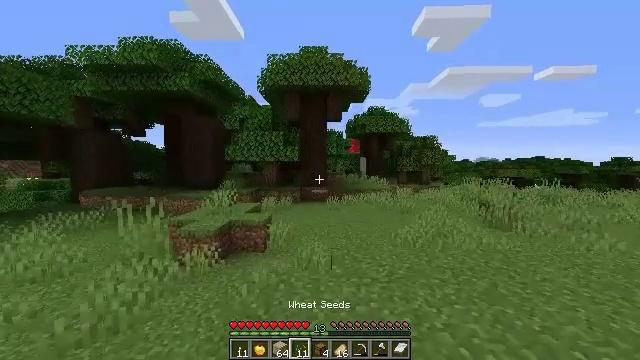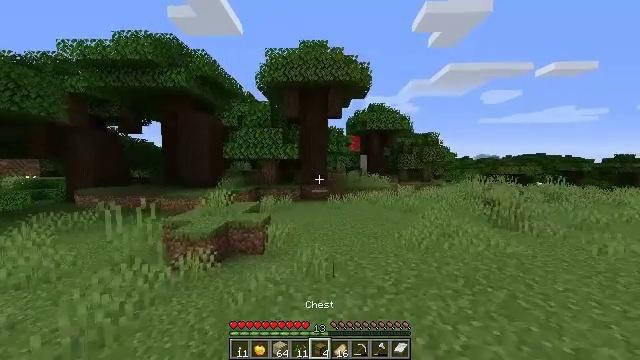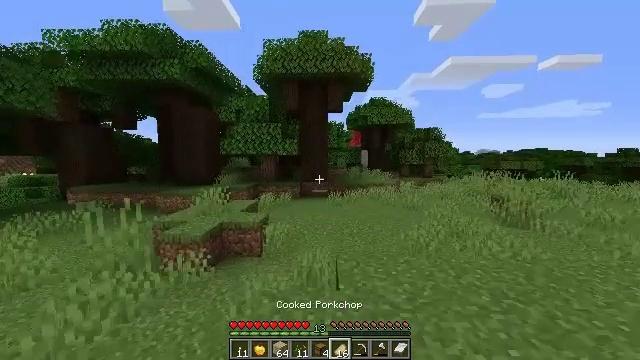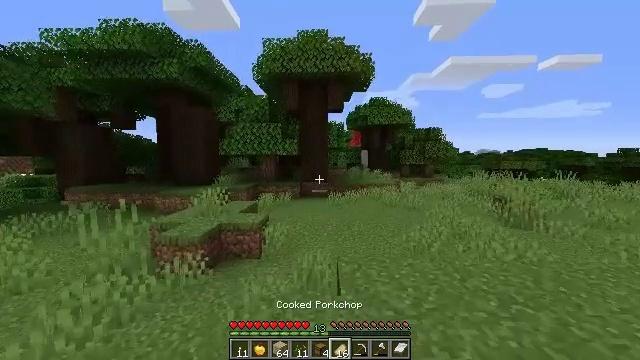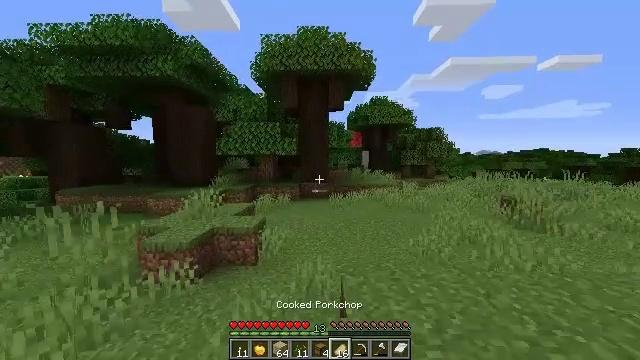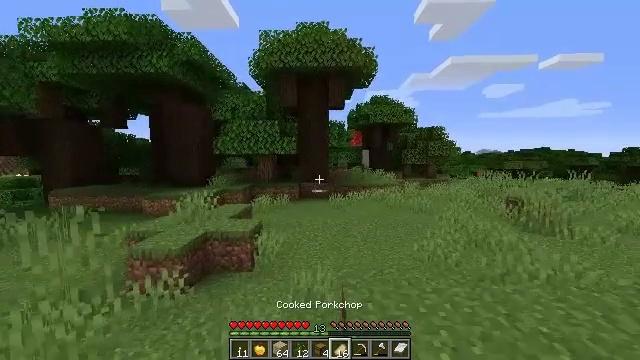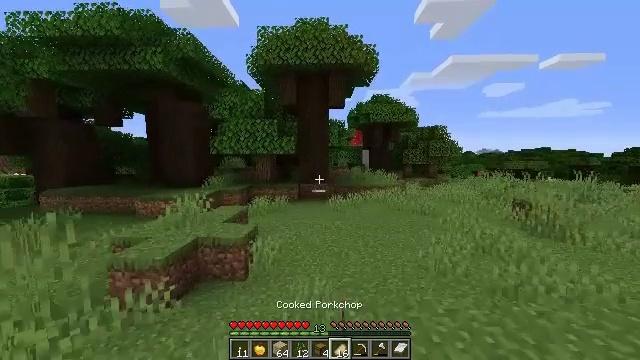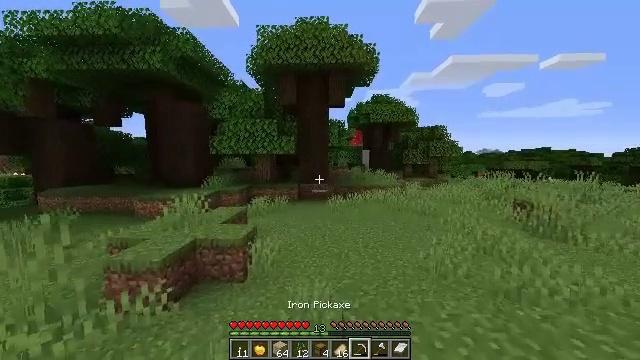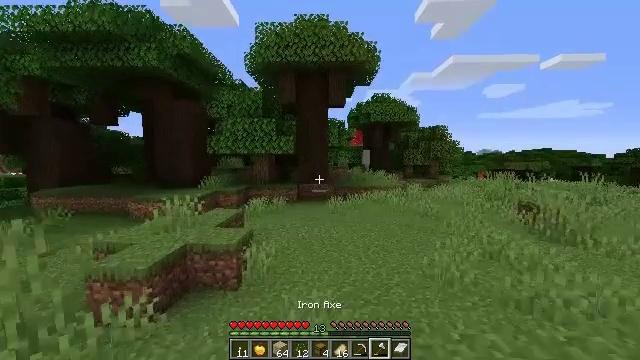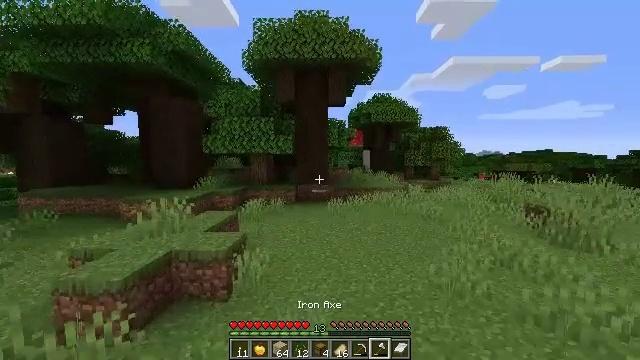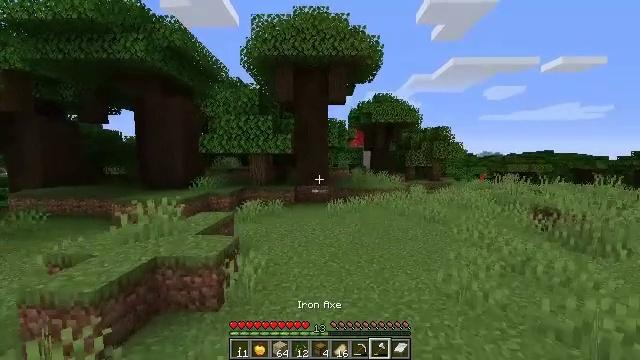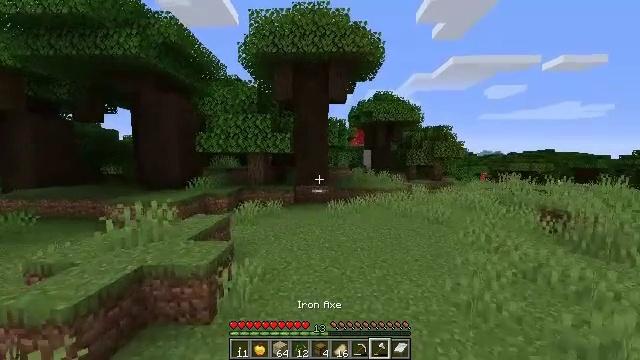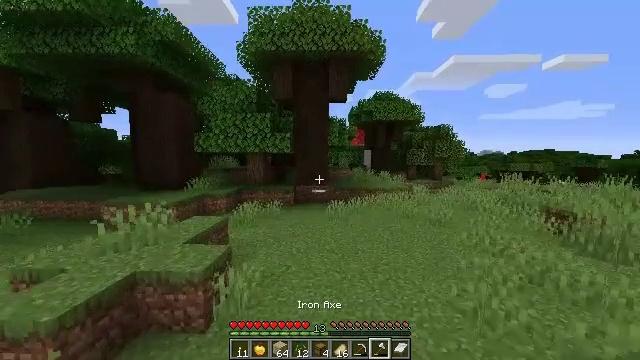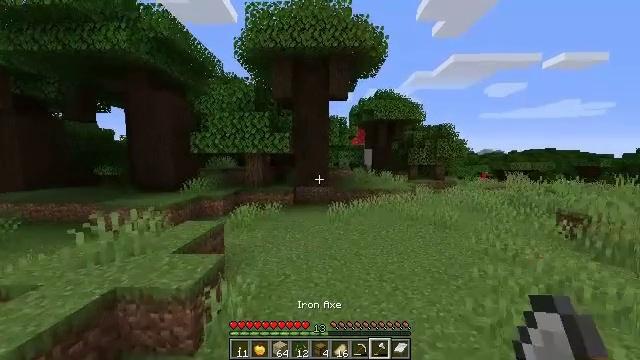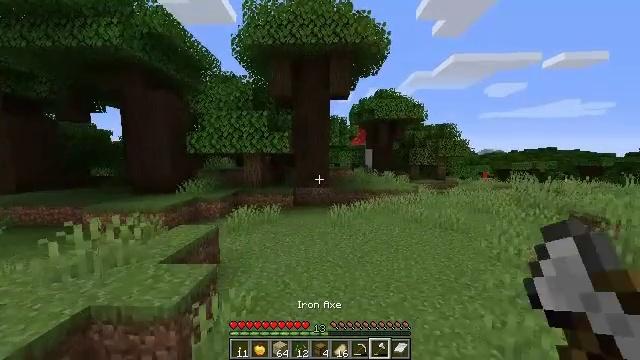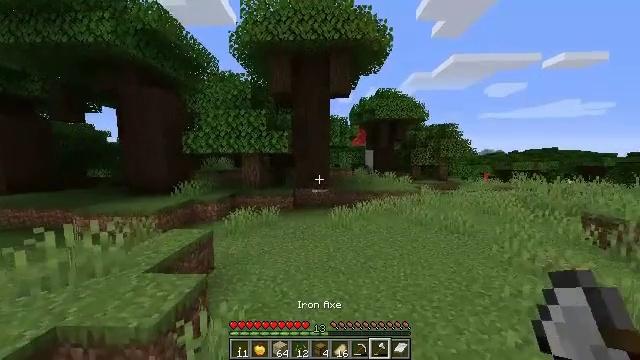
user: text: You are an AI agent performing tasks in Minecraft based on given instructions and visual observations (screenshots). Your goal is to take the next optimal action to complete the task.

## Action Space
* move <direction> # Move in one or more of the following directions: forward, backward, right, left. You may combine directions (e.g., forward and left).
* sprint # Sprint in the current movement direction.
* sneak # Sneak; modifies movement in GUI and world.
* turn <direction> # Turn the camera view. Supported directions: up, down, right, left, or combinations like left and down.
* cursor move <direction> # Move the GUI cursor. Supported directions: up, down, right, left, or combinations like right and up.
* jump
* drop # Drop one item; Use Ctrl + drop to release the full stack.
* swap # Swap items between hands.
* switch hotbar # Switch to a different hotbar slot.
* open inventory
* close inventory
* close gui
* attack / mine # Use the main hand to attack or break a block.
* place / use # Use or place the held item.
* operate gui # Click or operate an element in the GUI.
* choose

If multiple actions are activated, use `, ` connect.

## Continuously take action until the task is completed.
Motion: motion action
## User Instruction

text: Collect dark oak log for building.
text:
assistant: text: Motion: move forward
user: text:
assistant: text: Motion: move forward, turn down
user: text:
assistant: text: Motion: move forward
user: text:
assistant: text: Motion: move forward
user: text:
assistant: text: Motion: move forward
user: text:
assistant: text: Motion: move forward
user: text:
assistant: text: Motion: move forward
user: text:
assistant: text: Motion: move forward
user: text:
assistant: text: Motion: move forward
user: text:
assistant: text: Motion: move forward
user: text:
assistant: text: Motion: move forward
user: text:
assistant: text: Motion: move forward
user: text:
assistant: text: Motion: move forward
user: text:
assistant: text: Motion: move forward
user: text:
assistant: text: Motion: move forward
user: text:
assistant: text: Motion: move forward
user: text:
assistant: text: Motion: move forward
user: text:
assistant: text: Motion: move forward
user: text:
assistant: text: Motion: move forward, jump
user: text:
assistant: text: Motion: move forward, jump
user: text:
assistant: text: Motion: move forward, jump
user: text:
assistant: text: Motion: move forward, jump
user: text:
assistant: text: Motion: move forward, jump
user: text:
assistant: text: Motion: move forward, jump
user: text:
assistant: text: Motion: move forward, jump
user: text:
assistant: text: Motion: move forward, jump
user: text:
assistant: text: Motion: move forward, jump
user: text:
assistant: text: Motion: move forward, jump
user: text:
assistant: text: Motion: move forward, turn left, jump
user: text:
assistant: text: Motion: move forward, turn left